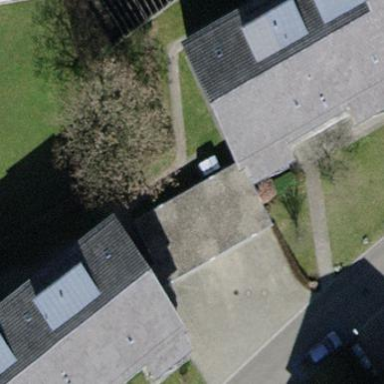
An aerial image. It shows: Group of garages.